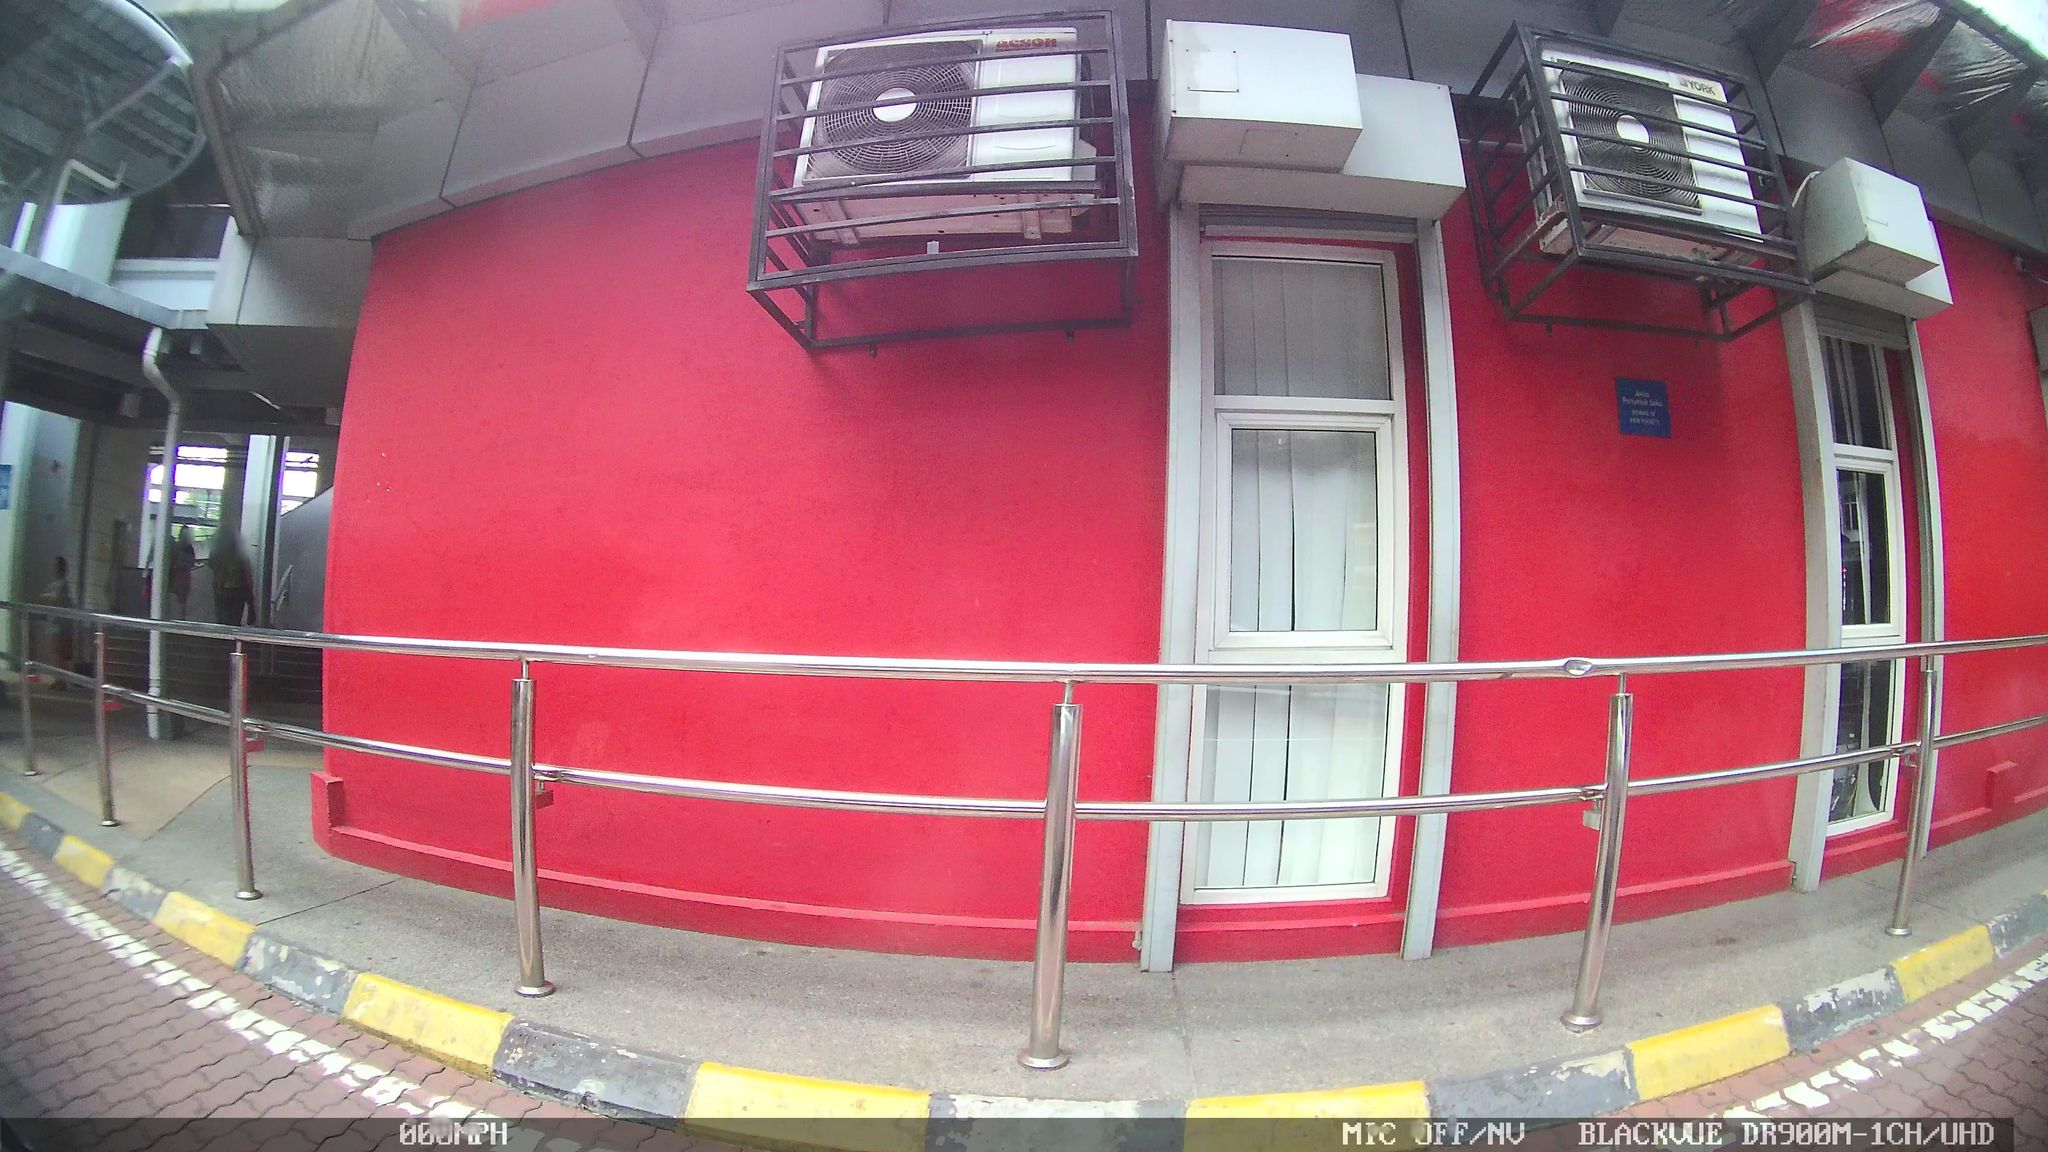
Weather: clear
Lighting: day
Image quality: good
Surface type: walking surface
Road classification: corridor
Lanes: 2, 1
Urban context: urban centre
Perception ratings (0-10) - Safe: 1.01, Lively: 5.32, Beautiful: 6.24, Boring: 7.37, Depressing: 4.01, Wealthy: 2.36